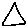
Label: triangle